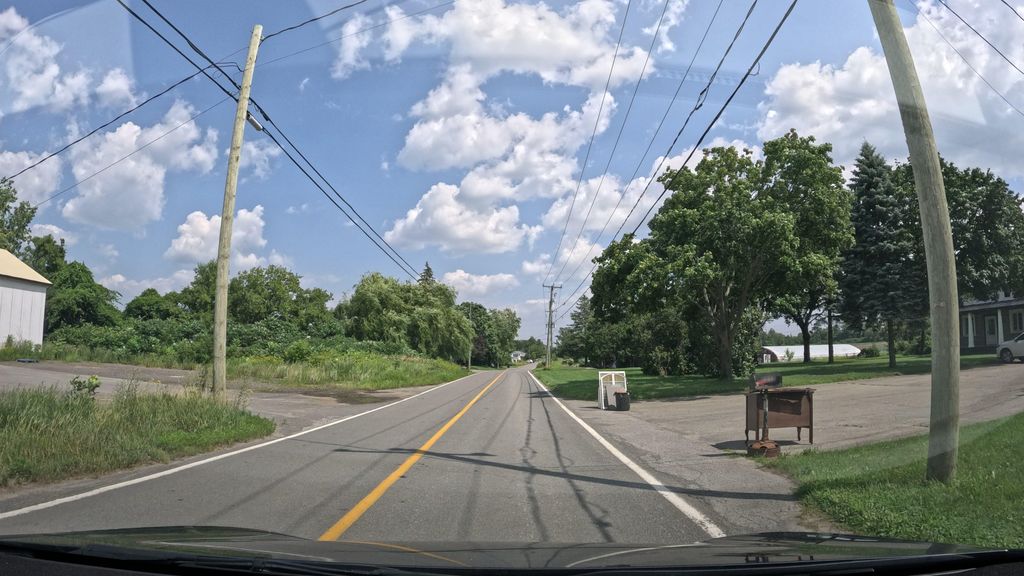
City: montreal